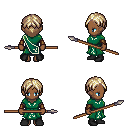
a pixel art fantasy rpg character, female body template, human, dark skin, sash dress, teal pants, white blonde parted hairstyle, cloth bracers, black shoes, spear, four views (front, back, left, right), 2x2 character sprite sheet, small pixel art, hard edges, no anti-aliasing